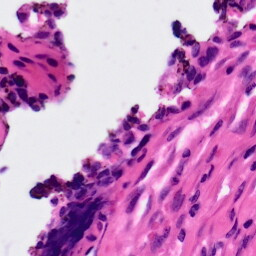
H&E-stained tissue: Ovarian